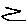
Label: zigzag